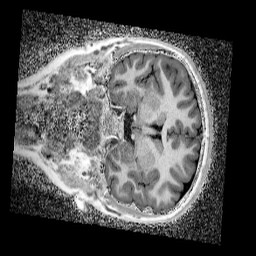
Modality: UNIT1_denoised
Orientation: coronal
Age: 14
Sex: female
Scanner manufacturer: siemens
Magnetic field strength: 3 T
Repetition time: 4 s
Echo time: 0.00299 s